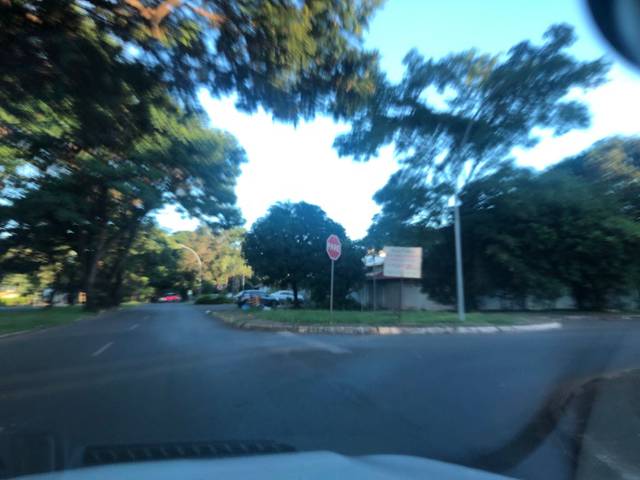
Region: Brazil
Coordinates: -15.824, -47.927